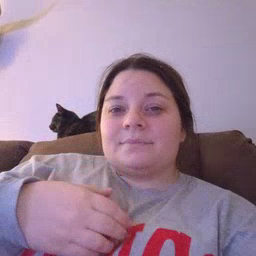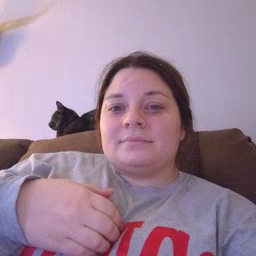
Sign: taste